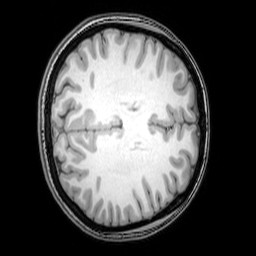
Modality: T1w
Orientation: axial
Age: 22
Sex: female
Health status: healthy
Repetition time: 0.081 s
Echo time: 0.037 s